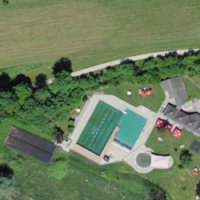
EUNIS habitat code: 53
Species observed at this site:
Ciconia ciconia
Galanthus nivalis
Cinclus cinclus